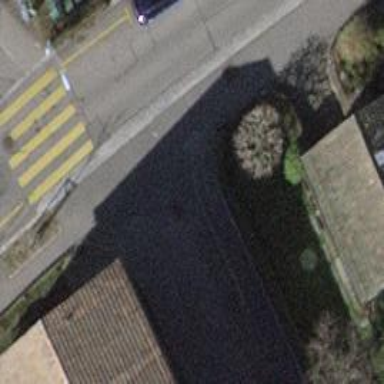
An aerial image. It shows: Unmarked crossing with traffic calming table on the road.